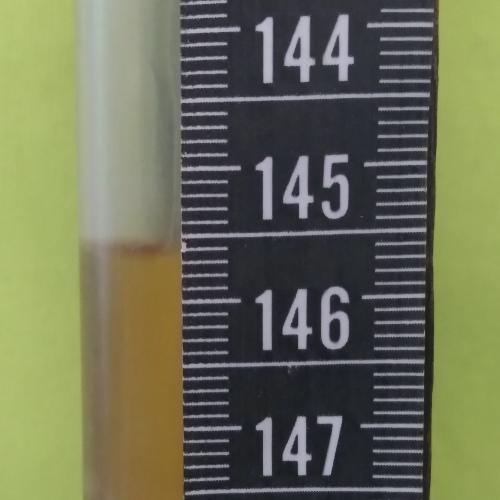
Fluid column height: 145.6 cm